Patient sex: F
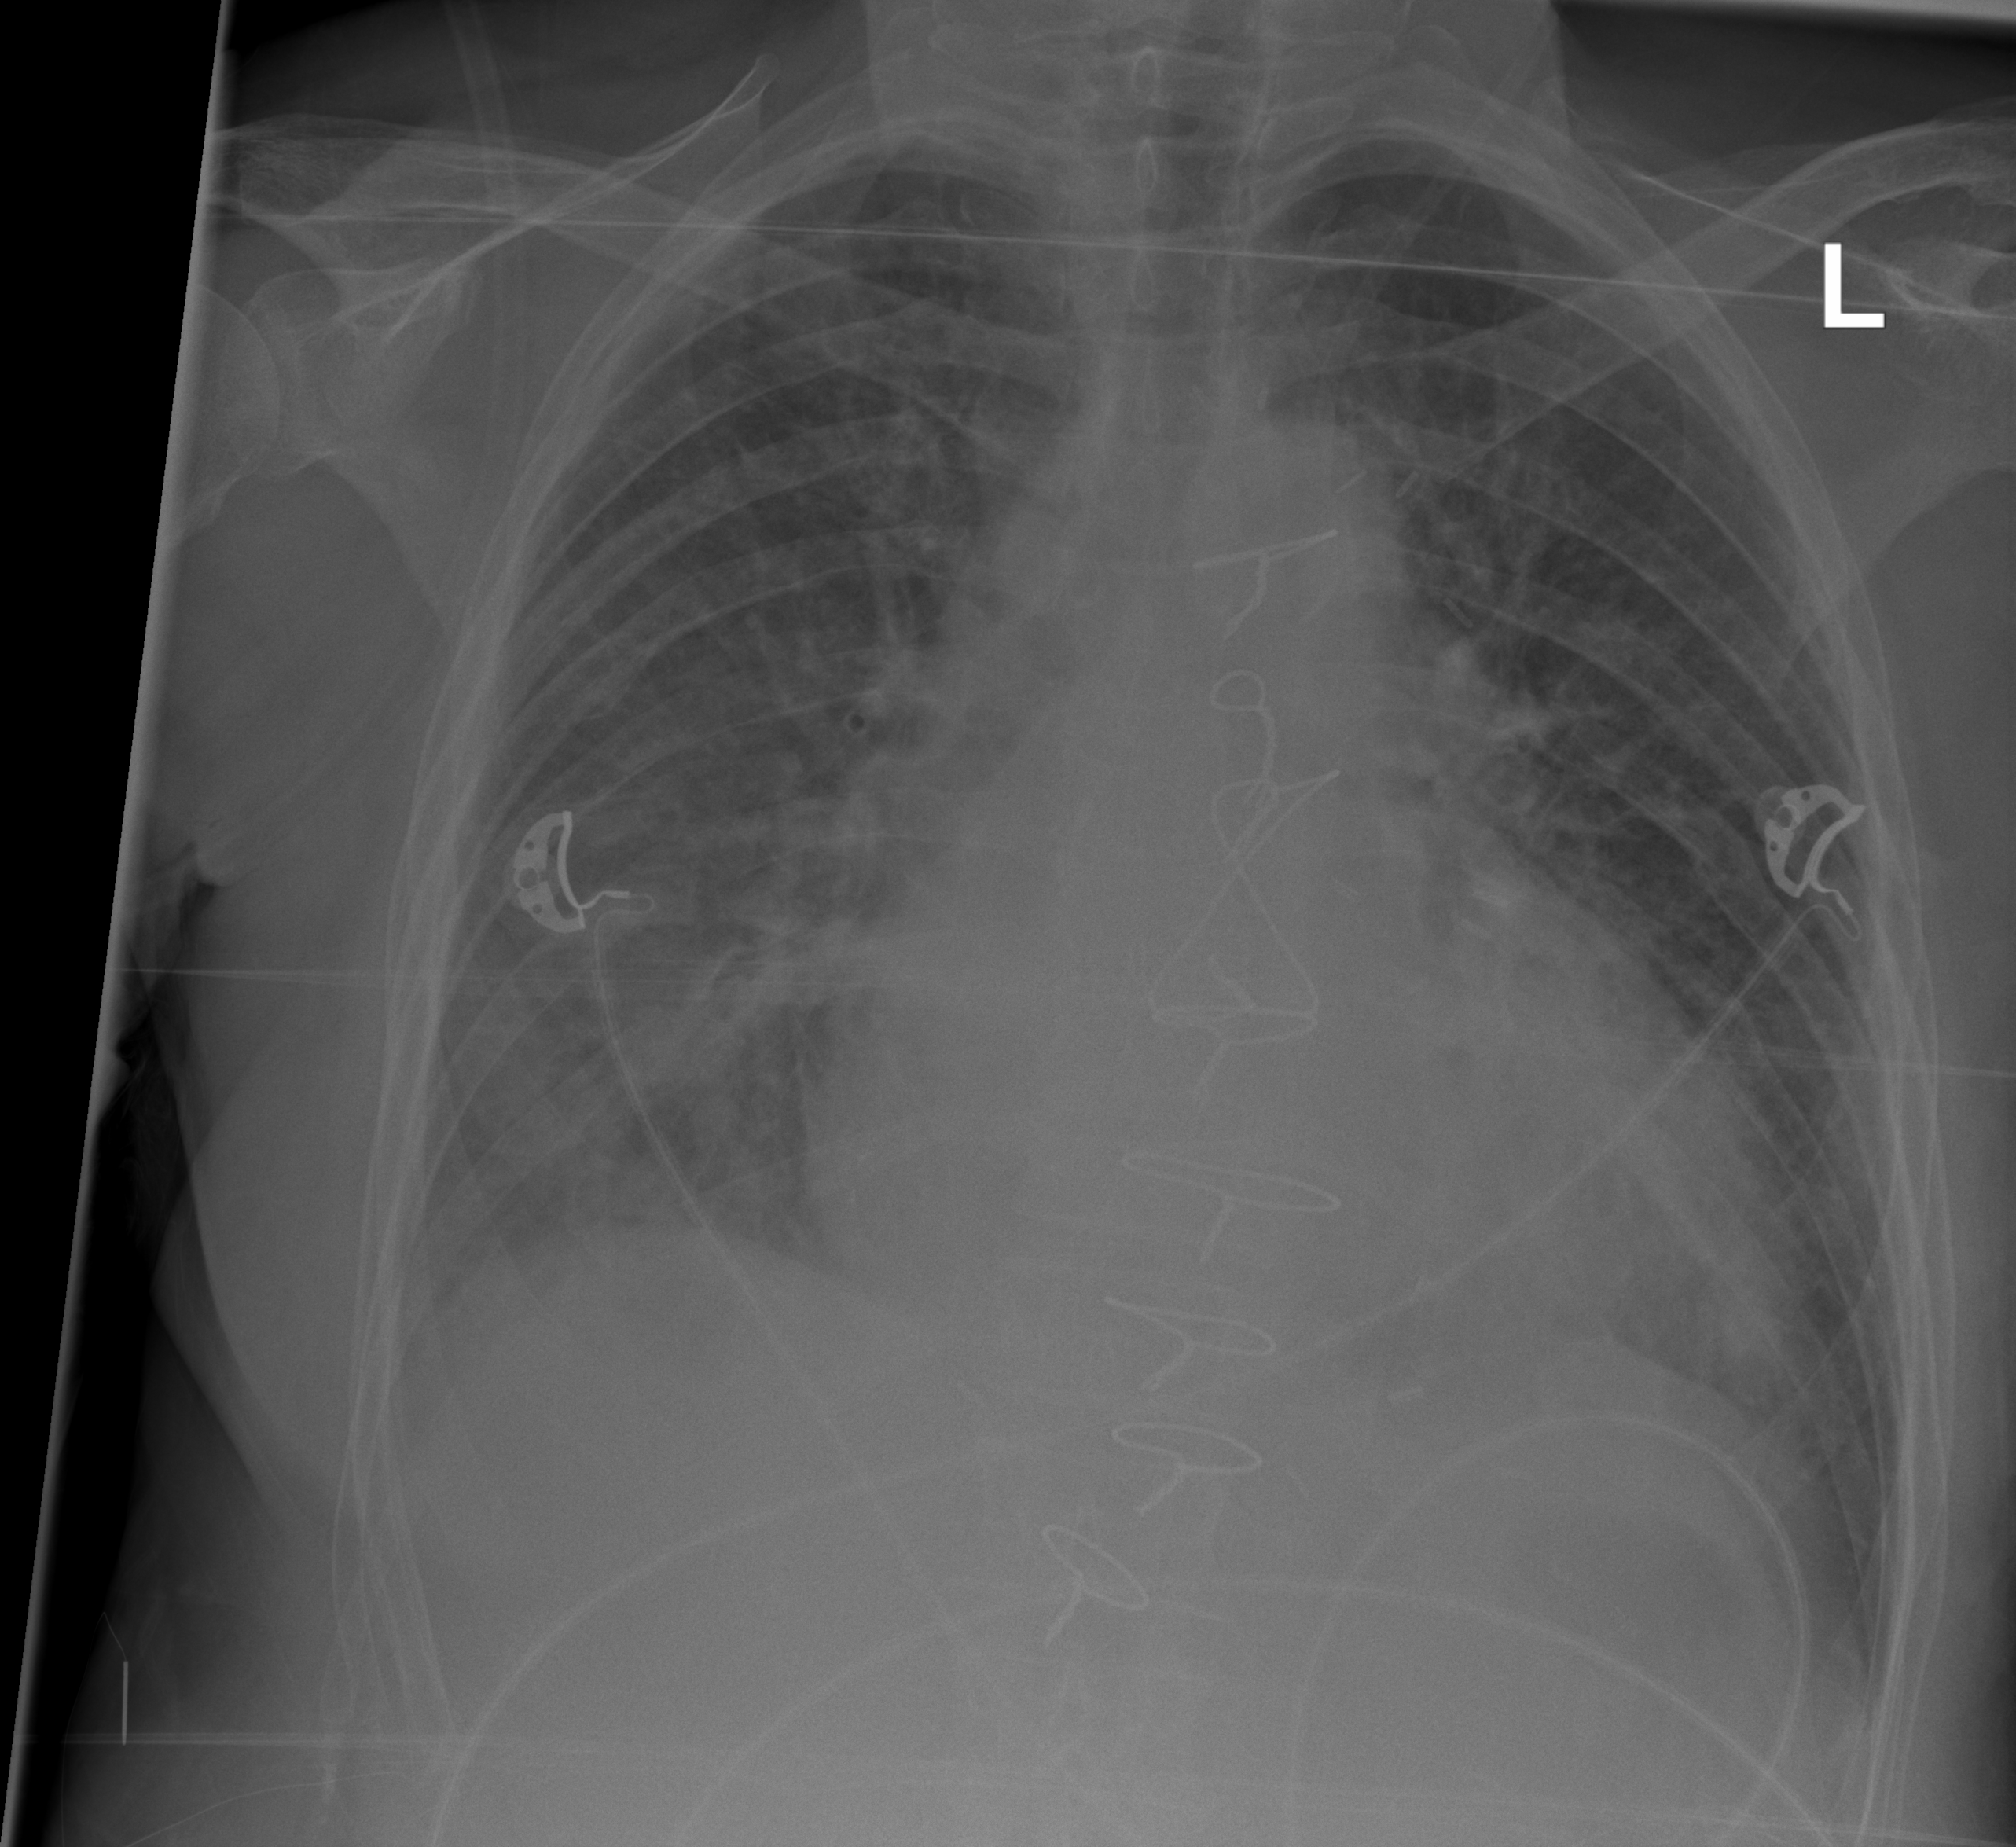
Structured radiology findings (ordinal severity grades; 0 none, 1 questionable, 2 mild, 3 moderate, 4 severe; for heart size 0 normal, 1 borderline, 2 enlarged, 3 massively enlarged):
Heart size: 3
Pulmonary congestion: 2
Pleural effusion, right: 2
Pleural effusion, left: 1
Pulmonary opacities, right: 2
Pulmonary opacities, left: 2
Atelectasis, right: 2
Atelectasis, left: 2